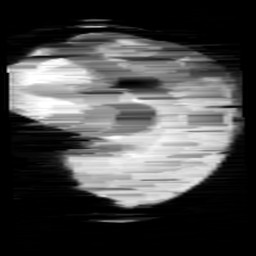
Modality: minIP
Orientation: sagittal
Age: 9
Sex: female
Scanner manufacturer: siemens
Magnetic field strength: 3 T
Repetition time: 0.027 s
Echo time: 0.02 s